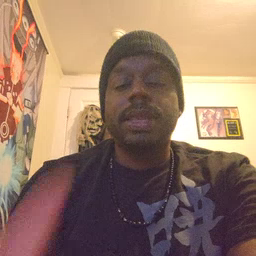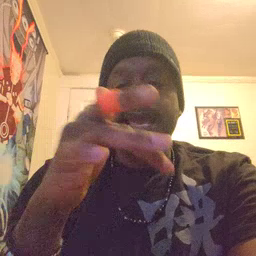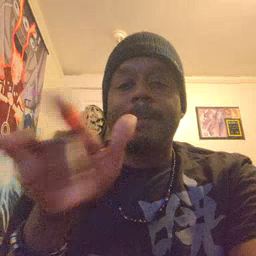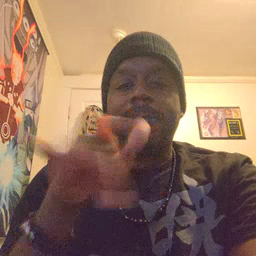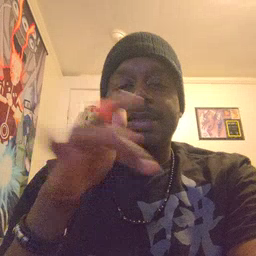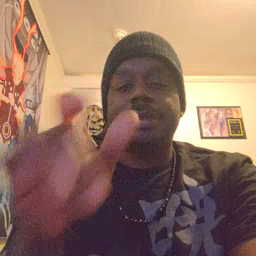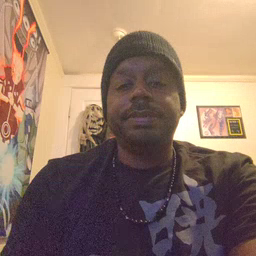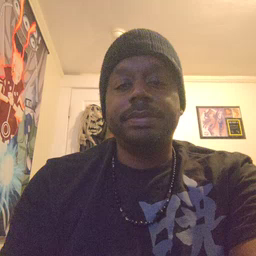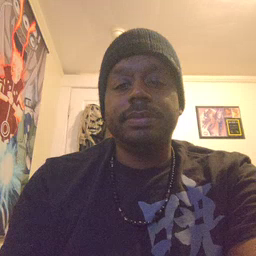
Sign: empty